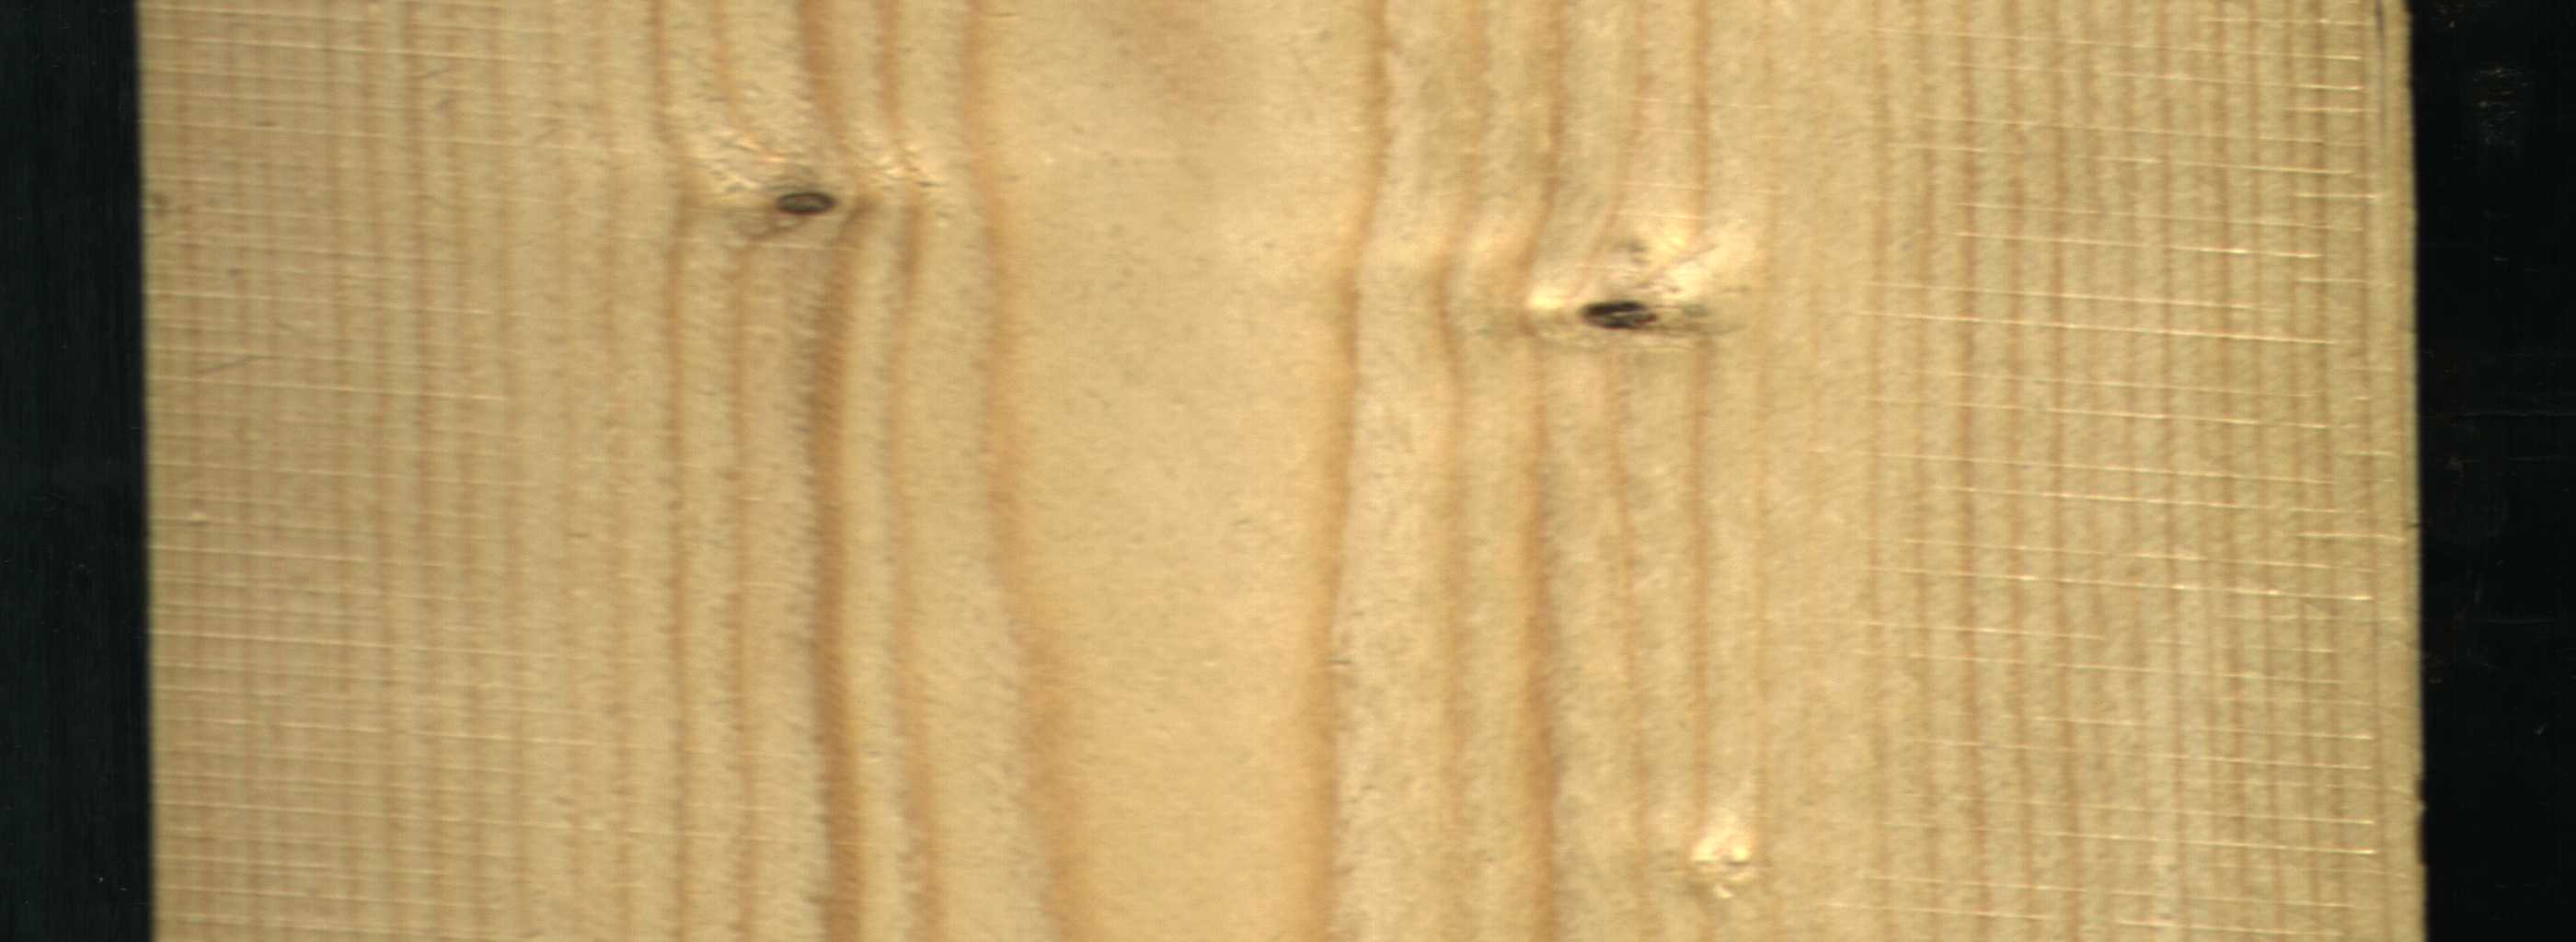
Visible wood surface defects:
Dead_Knot
Dead_Knot